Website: crate-barrel
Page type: account-selection
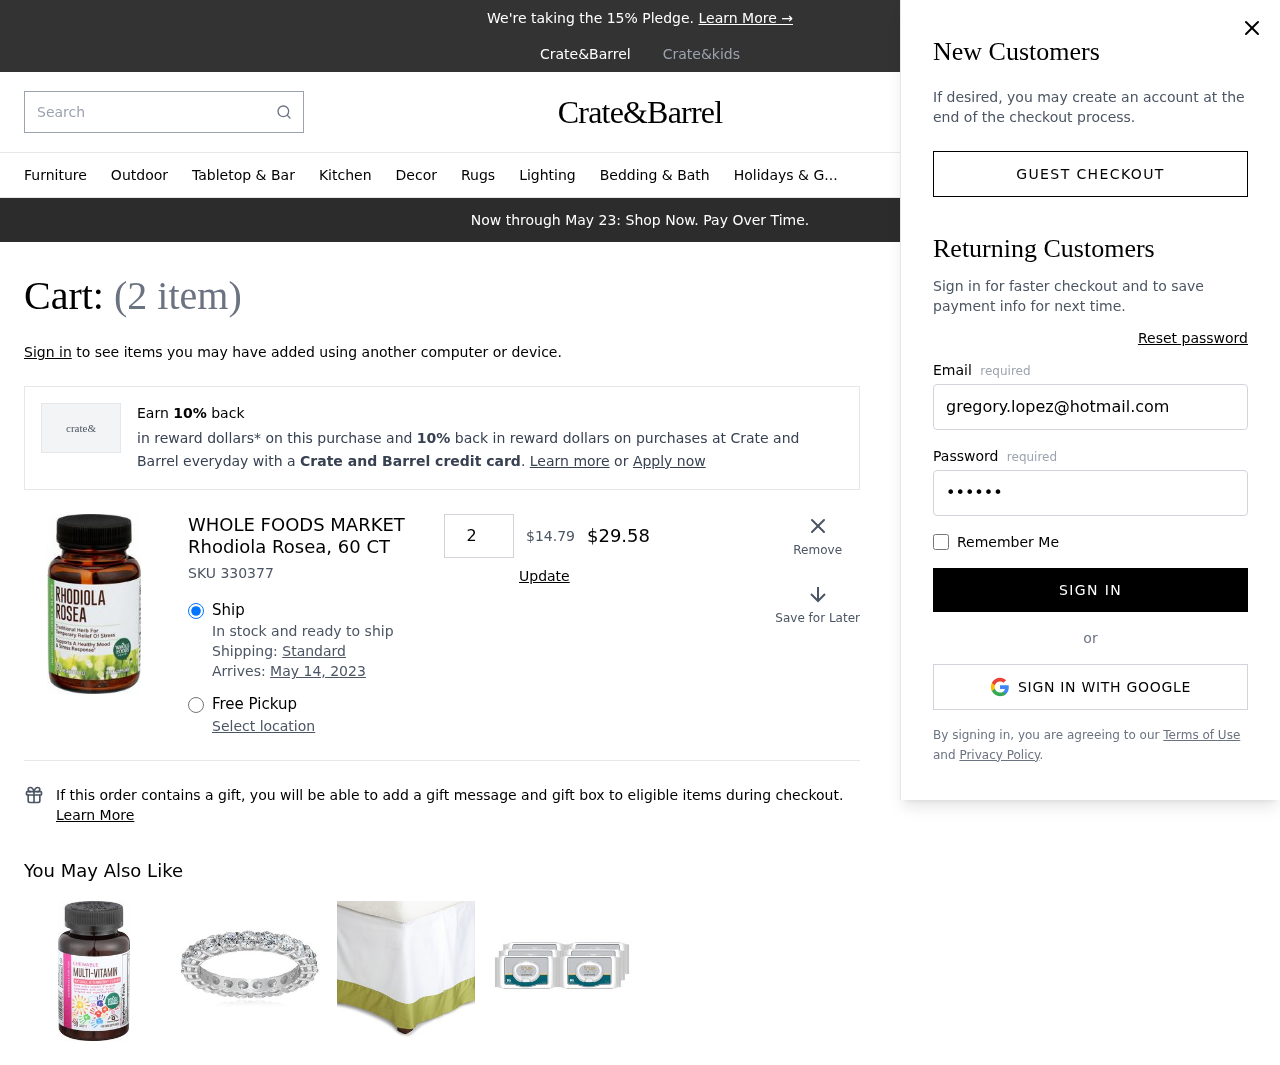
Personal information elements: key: PII_EMAIL
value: gregory.lopez@hotmail.com
Product elements: key: PRODUCT1_NAME
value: WHOLE FOODS MARKET Rhodiola Rosea, 60 CT
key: PRODUCT1_PRICE
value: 14.79
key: PRODUCT1_QUANTITY
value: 2
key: PRODUCT1_SKU
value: SKU 330377
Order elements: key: ORDER_NUM_ITEMS
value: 2
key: ORDER_DELIVERY_DATE
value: May 14, 2023
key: ORDER_SUBTOTAL
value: $29.58
Search elements: key: HEADER_SEARCH
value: Search